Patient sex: F
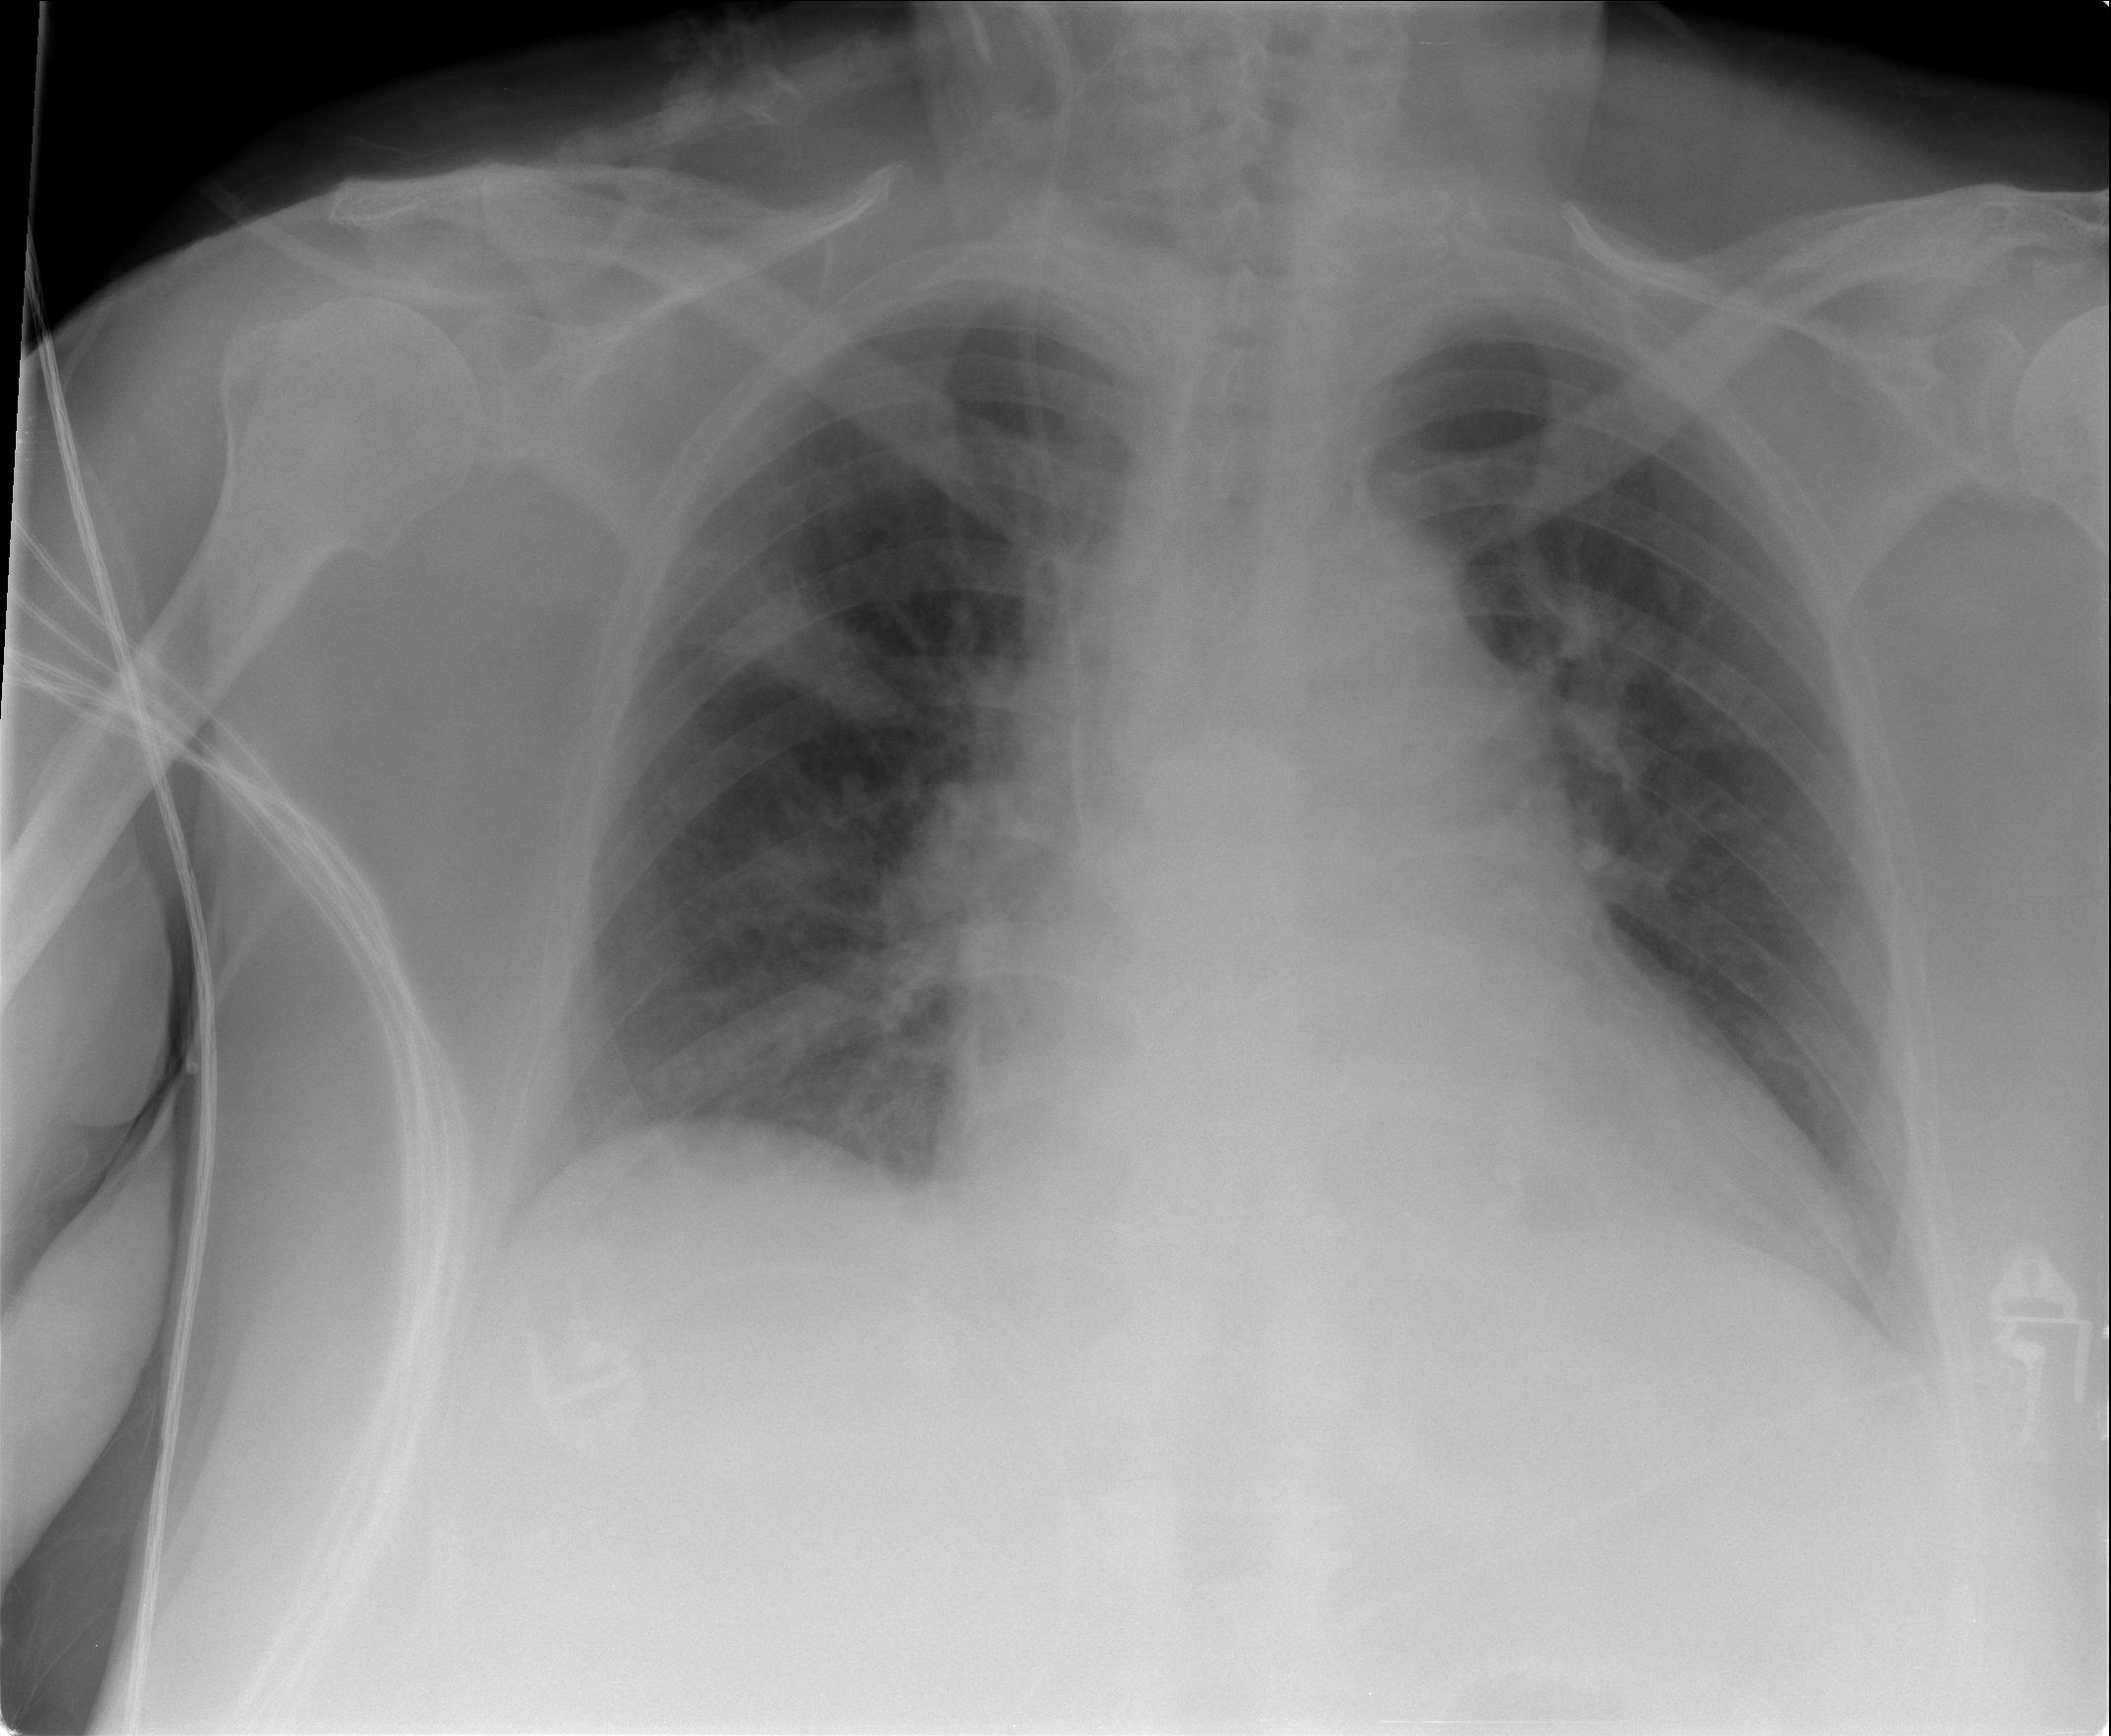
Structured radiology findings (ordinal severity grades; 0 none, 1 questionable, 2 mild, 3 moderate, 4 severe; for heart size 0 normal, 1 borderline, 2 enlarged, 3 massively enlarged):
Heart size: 2
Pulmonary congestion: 1
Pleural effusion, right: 0
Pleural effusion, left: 1
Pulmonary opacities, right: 0
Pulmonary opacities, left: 0
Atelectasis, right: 1
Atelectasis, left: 2